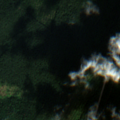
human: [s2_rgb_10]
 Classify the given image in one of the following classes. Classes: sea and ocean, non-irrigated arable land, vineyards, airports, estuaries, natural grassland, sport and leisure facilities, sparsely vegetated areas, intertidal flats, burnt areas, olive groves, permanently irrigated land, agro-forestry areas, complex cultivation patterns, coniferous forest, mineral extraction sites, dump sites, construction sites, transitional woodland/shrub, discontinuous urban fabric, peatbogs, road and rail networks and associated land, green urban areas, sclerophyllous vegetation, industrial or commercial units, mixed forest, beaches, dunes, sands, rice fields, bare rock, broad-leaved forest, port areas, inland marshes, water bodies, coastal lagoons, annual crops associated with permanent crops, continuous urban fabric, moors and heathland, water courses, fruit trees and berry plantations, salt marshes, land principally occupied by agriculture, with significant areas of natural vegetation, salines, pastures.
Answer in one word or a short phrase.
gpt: coniferous forest, transitional woodland/shrub